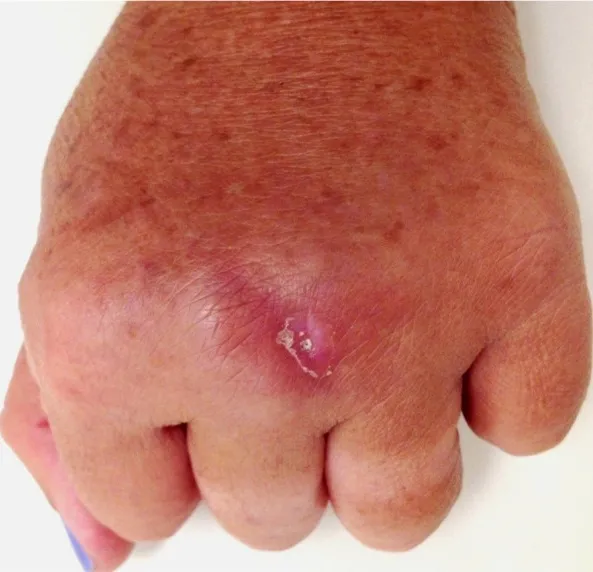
Chronic infiltrated plaque on the dorsum of the left hand of the patient. The image shows the central ulceration caused by the beak of the octopus.
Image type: medical_photograph (skin_photograph)